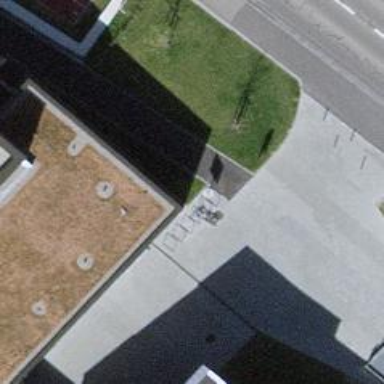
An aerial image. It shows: Bicycle parking area with stands available.